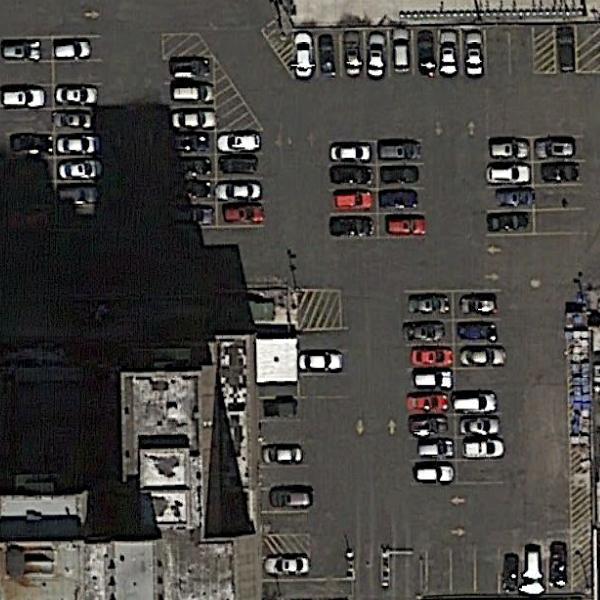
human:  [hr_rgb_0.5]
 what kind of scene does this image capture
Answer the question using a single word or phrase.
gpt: parking lot